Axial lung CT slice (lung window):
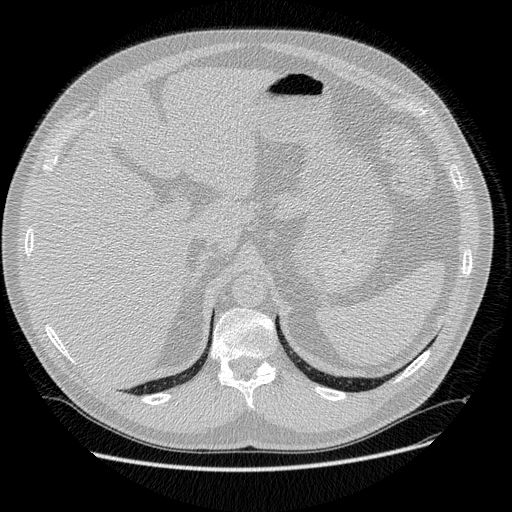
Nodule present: no